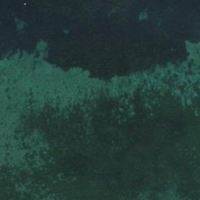
EUNIS habitat code: 14
Species observed at this site:
Chroicocephalus ridibundus
Esox lucius
Cygnus olor